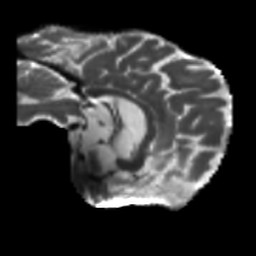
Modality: T2w
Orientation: sagittal
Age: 68
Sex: male
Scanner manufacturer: siemens
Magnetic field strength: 3 T
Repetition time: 5.47 s
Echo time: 0.0854 s